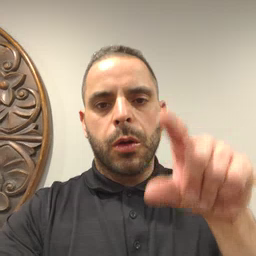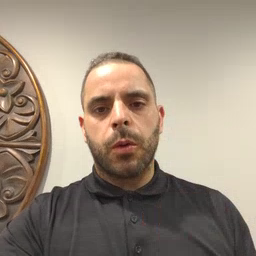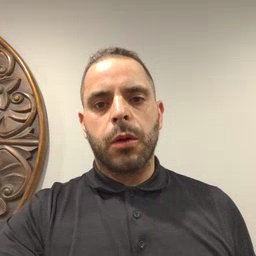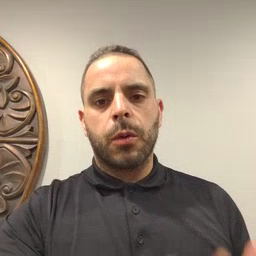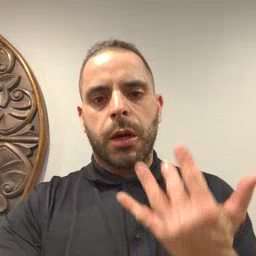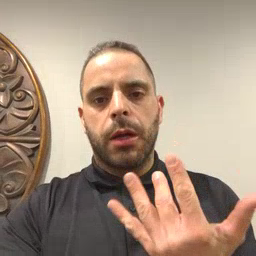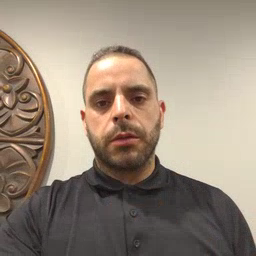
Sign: wait